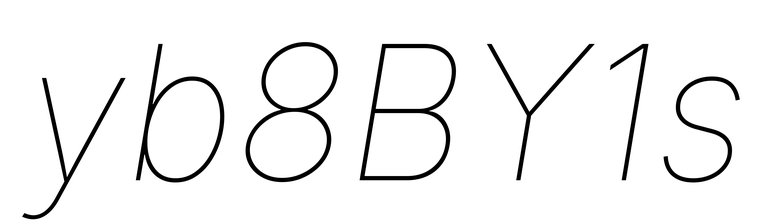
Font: Inter-Italic_Thin_Italic